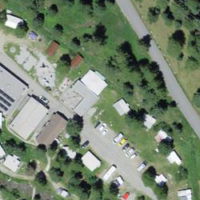
EUNIS habitat code: 26
Species observed at this site:
Rhododendron ferrugineum
Caltha palustris
Gypaetus barbatus
Vaccinium vitis-idaea
Astragalus alpinus
Arnica montana
Sciurus vulgaris